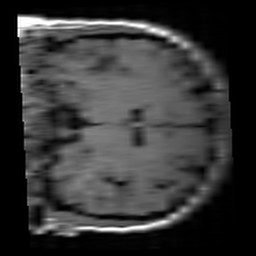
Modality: T1w
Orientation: coronal
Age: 26
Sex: female
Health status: healthy
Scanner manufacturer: siemens
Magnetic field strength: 3 T
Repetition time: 4.1 s
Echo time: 0.0085 s